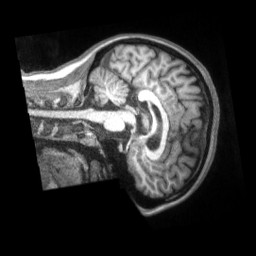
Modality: T1w
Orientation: sagittal
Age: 20
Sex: female